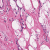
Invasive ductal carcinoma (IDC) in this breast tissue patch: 0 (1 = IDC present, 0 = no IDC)